Interaction volume radius: 10 \u00c5
Interaction volume height: 40 \u00c5
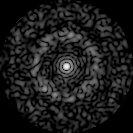
Disorder parameter: 0.8384